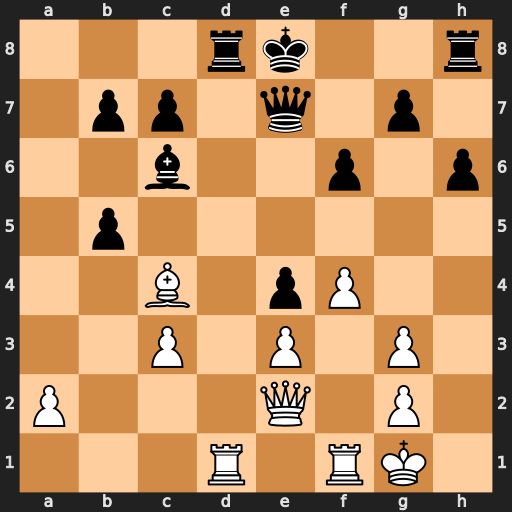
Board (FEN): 3rk2r/1pp1q1p1/2b2p1p/1p6/2B1pP2/2P1P1P1/P3Q1P1/3R1RK1
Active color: w
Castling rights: k
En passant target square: -
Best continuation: Qh5+ Kf8 Rxd8+